The plot is a signal-to-image rendering of a rotating shaft's vibration measurement. What is the most likely rotor condition (normal, misalignment, unbalance, looseness)?
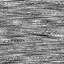
Answer: misalignment